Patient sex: M
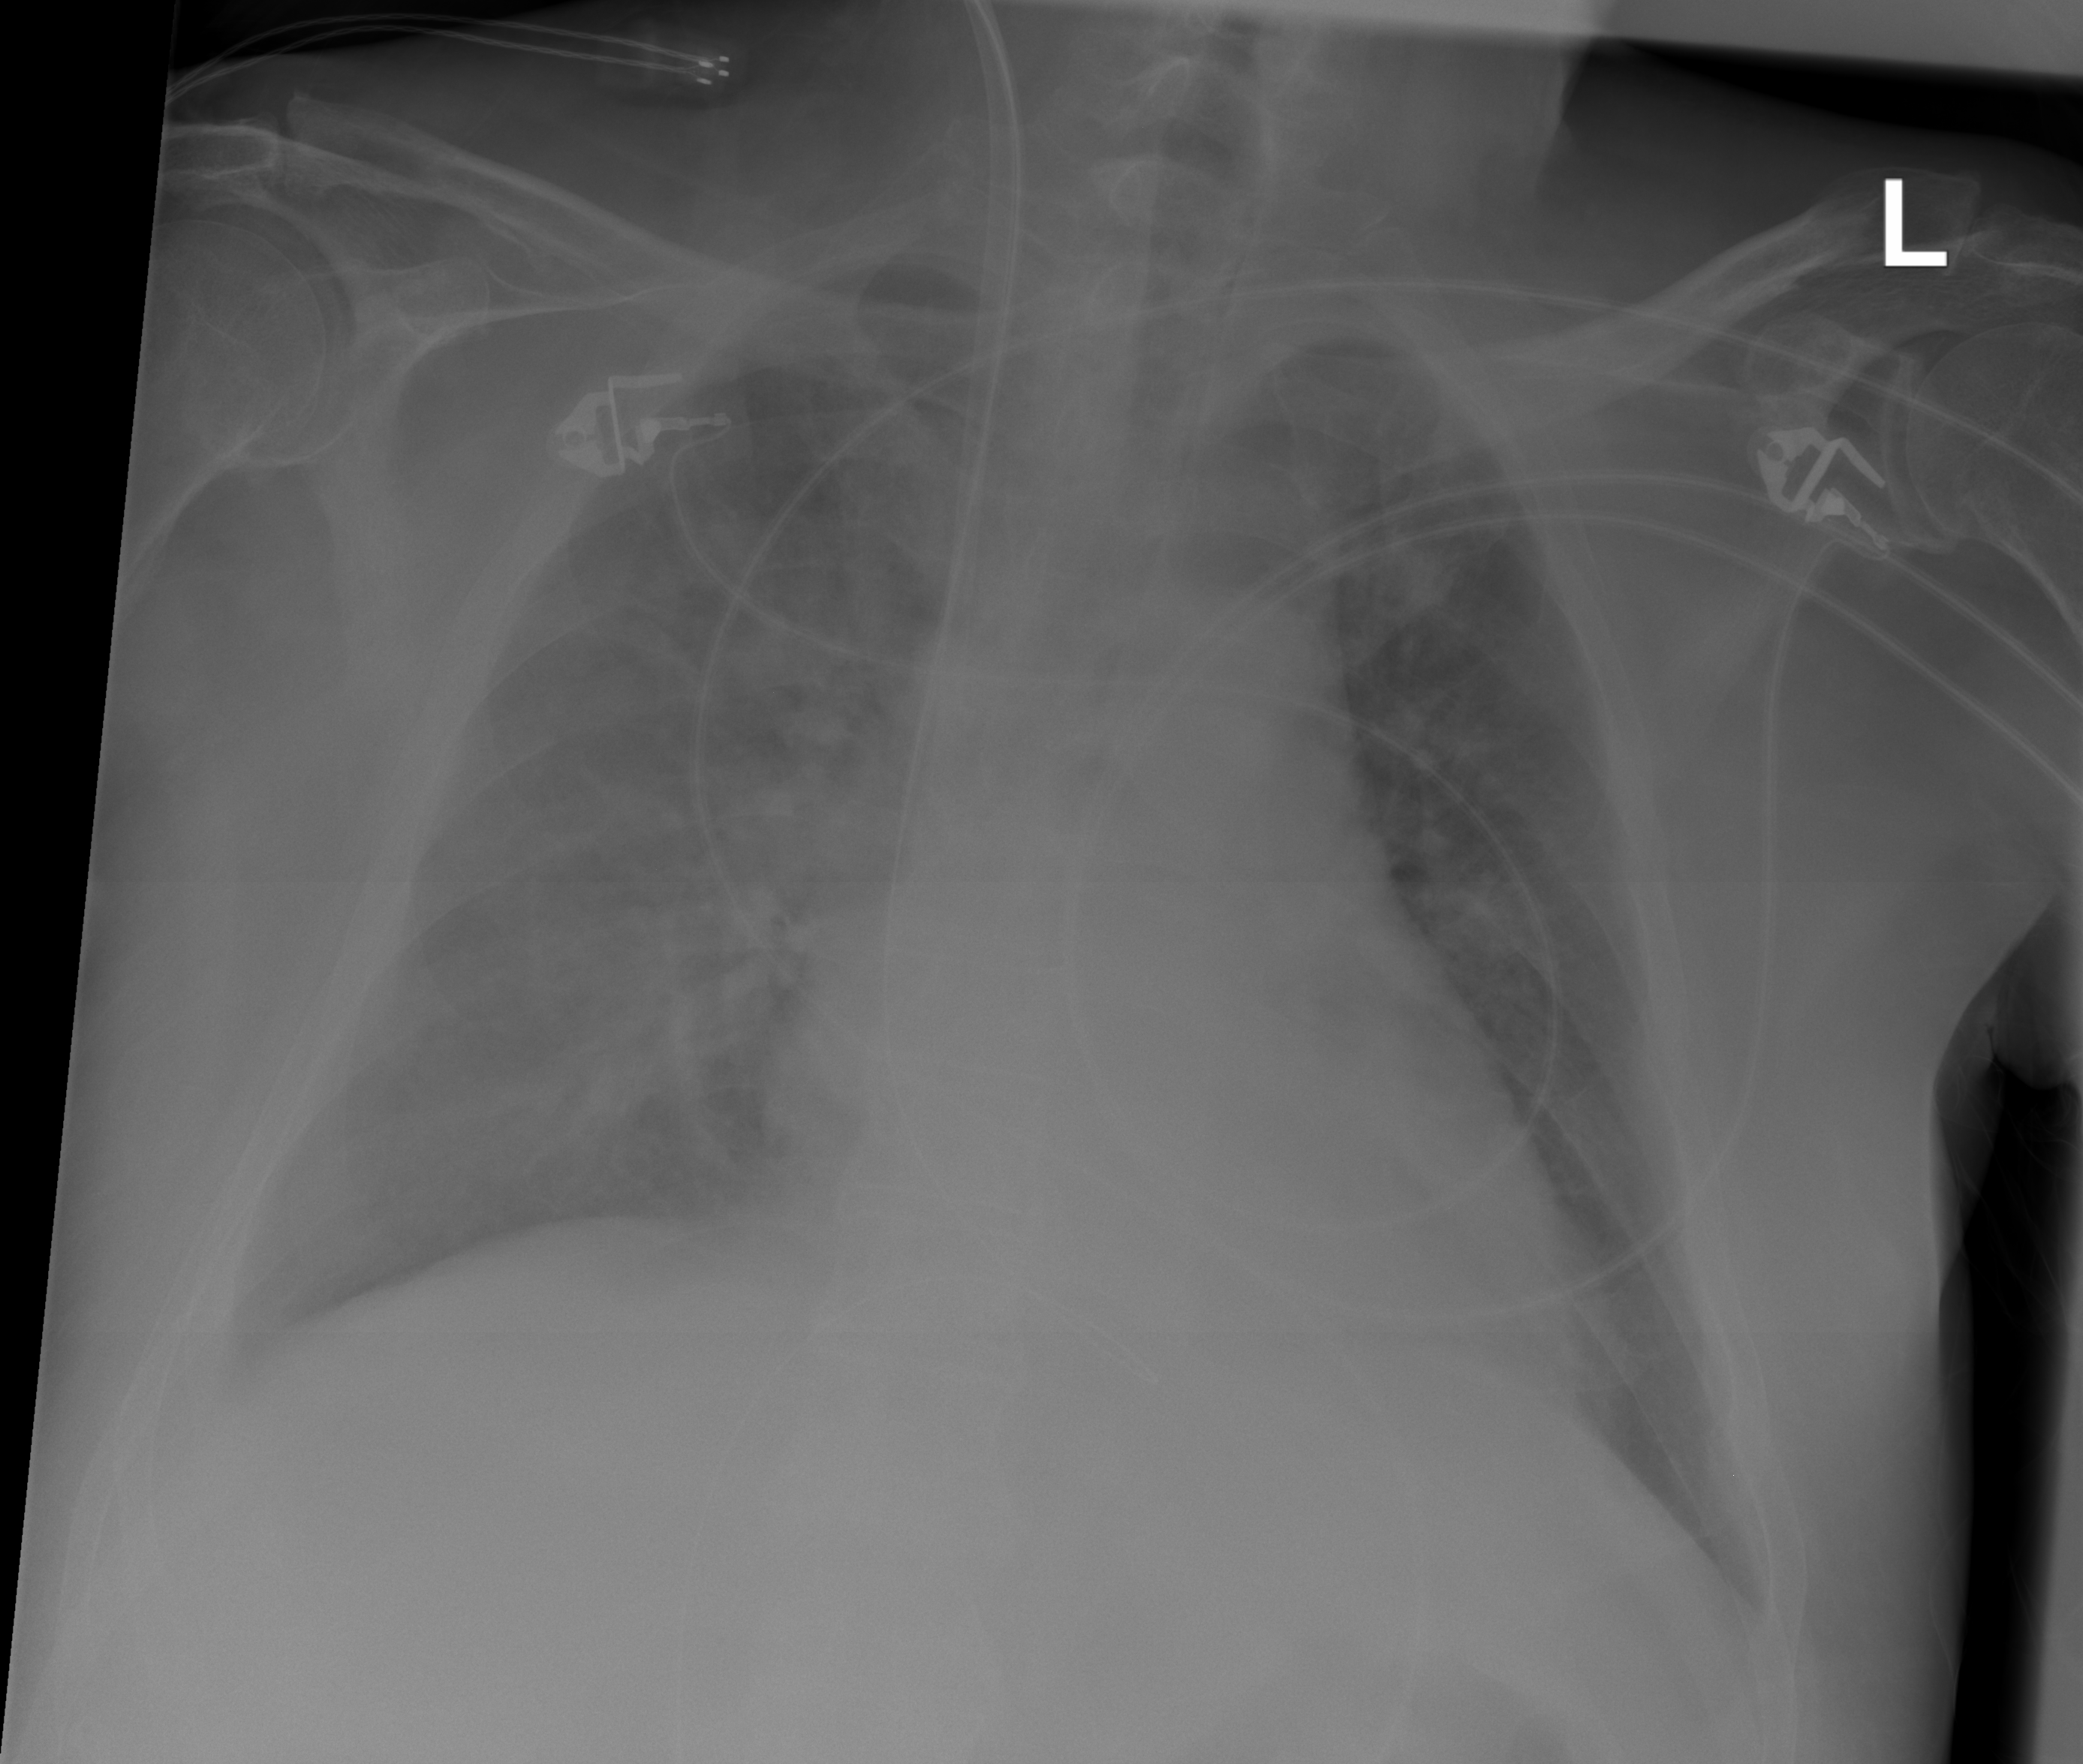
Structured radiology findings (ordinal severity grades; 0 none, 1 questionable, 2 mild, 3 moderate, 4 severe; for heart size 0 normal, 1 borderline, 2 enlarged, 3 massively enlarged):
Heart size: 2
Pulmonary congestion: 3
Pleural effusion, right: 2
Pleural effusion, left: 2
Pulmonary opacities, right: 2
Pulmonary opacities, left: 2
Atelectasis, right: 2
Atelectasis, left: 2